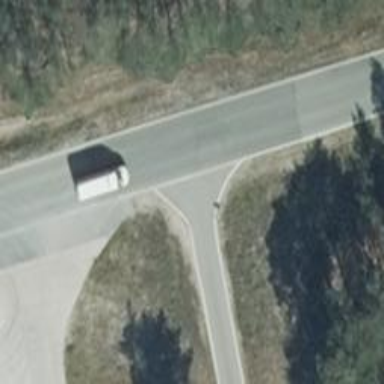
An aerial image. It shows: Unclassified road with asphalt surface.